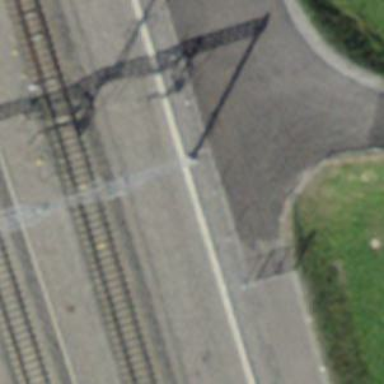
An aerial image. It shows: Abandoned railway spur with one track.